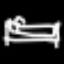
Label: bed